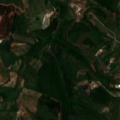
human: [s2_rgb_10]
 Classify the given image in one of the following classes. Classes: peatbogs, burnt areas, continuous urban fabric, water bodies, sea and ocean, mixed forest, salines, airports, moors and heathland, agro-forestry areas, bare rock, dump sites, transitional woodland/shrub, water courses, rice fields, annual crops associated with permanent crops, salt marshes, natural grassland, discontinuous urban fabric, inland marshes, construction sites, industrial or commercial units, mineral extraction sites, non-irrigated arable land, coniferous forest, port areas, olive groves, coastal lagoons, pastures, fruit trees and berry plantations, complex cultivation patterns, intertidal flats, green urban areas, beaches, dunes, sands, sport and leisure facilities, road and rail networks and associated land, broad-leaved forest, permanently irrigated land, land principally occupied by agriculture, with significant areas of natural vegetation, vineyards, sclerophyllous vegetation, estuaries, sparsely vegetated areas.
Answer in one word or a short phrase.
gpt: discontinuous urban fabric, vineyards, complex cultivation patterns, land principally occupied by agriculture, with significant areas of natural vegetation